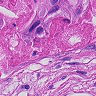
Metastatic tissue present: yes